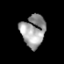
Tissue: prostate
Cell type: Epithelial cells
Senescence score: 0.2948
Nuclear area (px): 759
Mean DAPI intensity: 155.665